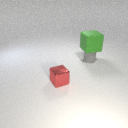
large green rubber cube above small gray rubber cylinder